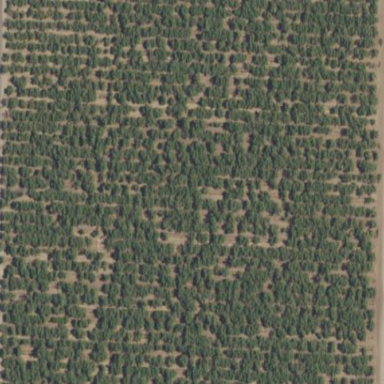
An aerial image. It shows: Orchard filled with almond trees.